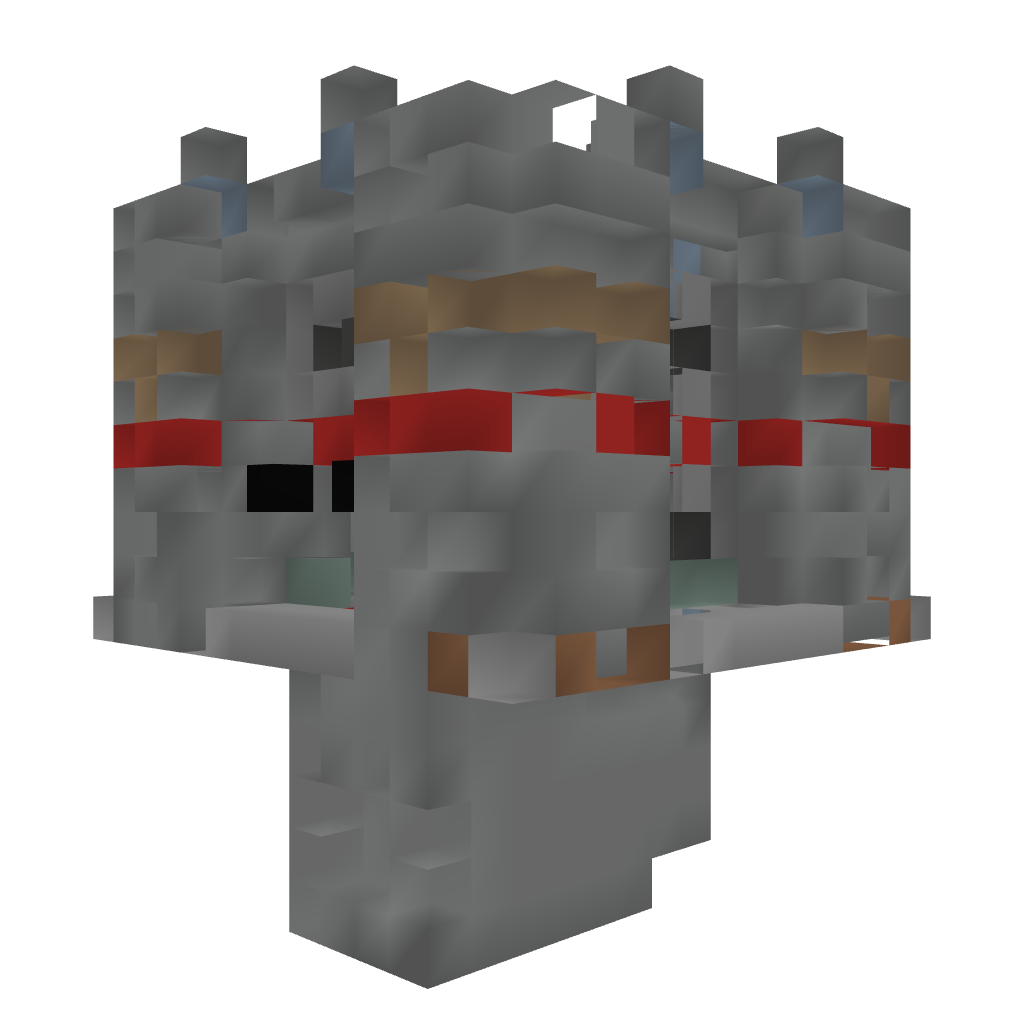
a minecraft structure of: PvP Tower [Red]